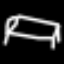
Label: bed